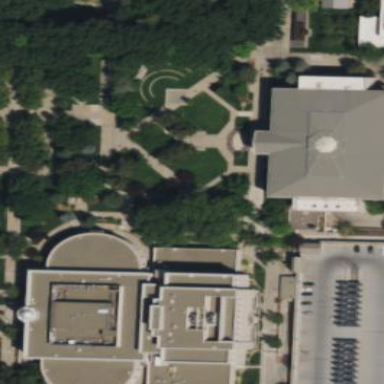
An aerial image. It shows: Government office building.